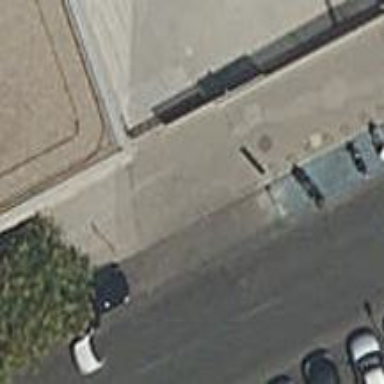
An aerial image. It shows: Motorcycle parking facility.